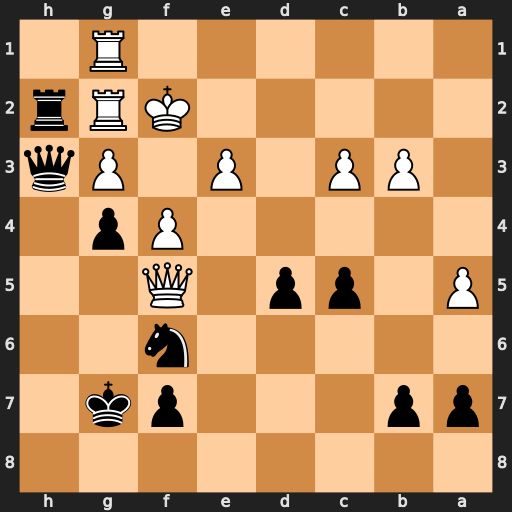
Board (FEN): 8/pp3pk1/5n2/P1pp1Q2/5Pp1/1PP1P1Pq/5KRr/6R1
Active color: b
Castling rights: -
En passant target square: -
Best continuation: Ne4+ Qxe4 dxe4